Interaction volume radius: 5 \u00c5
Interaction volume height: 10 \u00c5
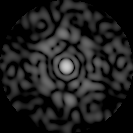
Disorder parameter: 0.8029